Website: crate-barrel
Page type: delivery-shipping
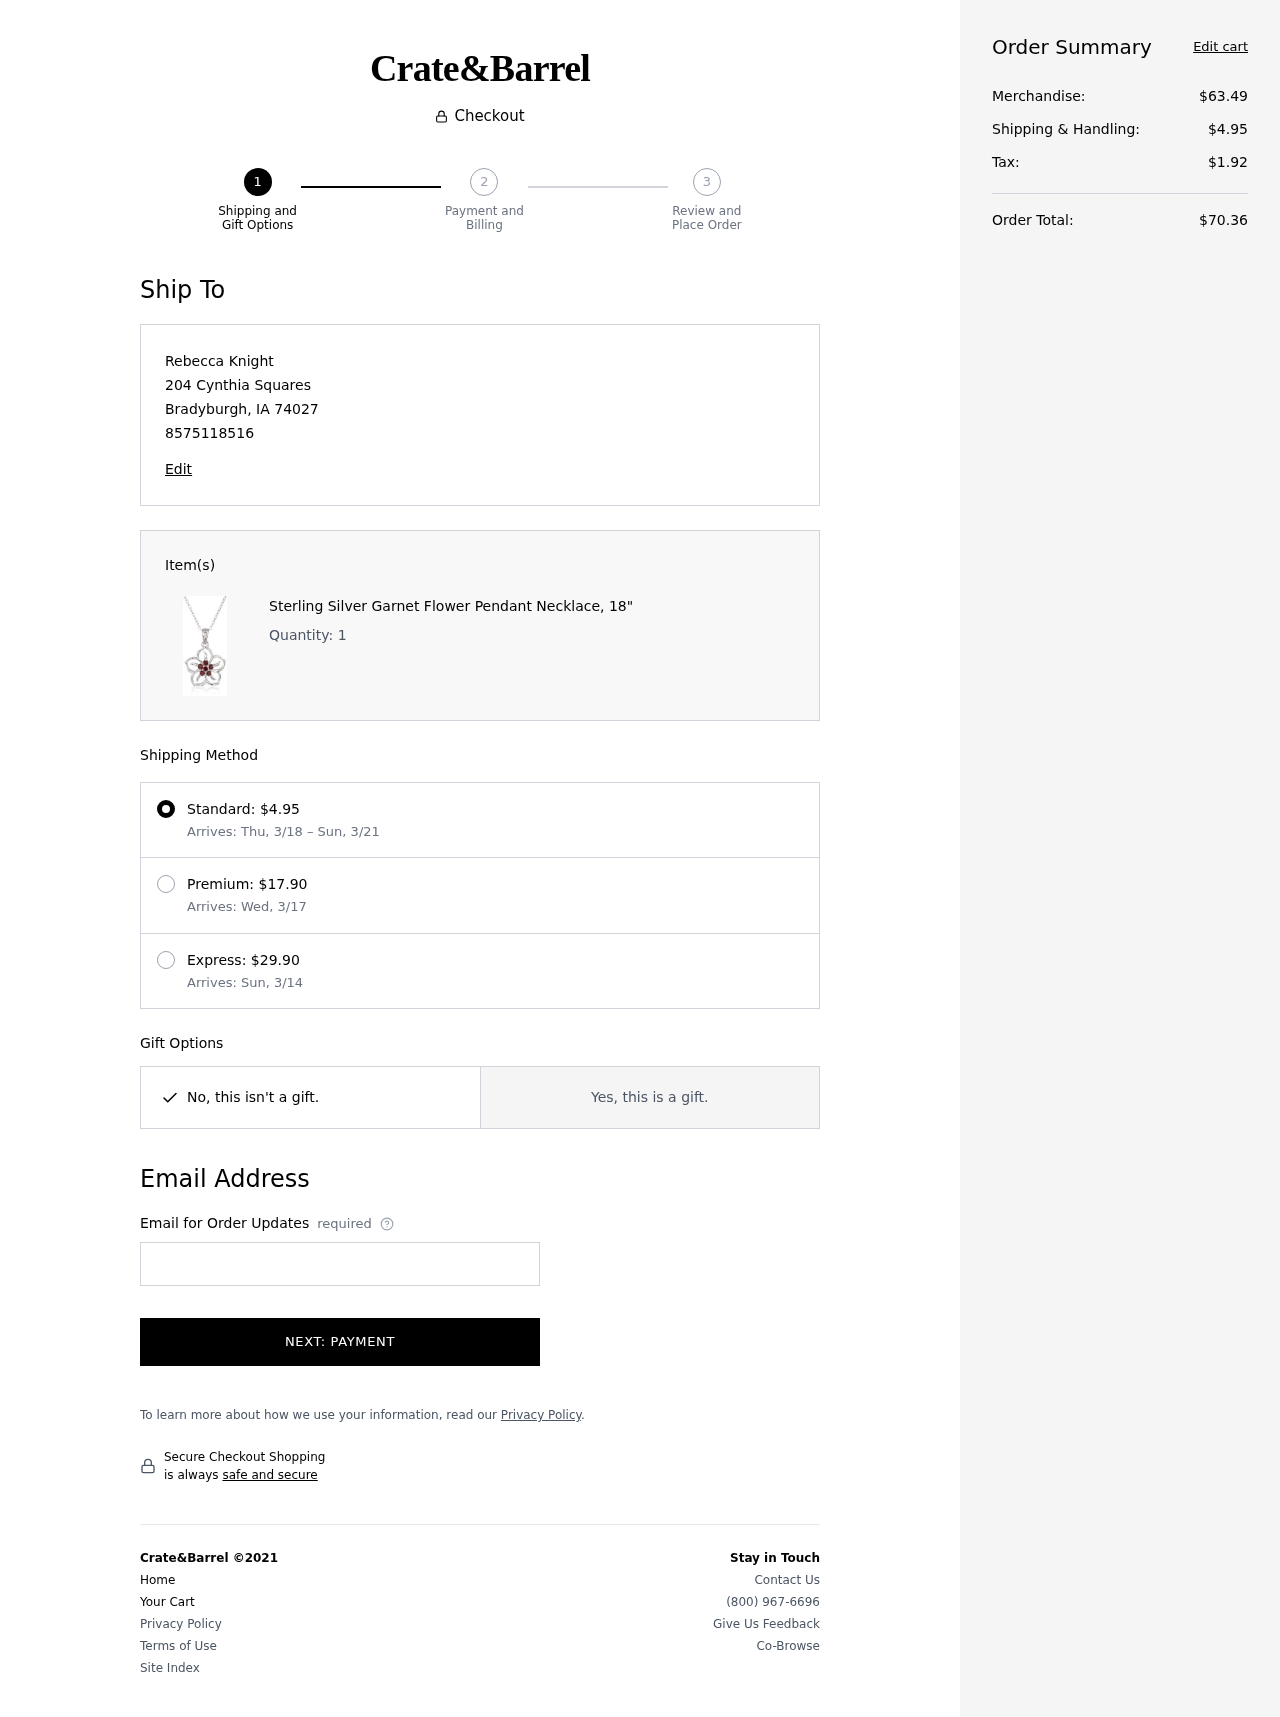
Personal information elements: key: PII_CITY
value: Bradyburgh
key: PII_EMAIL
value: rebecca.knight@yahoo.com
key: PII_FULLNAME
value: Rebecca Knight
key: PII_PHONE
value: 8575118516
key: PII_POSTCODE
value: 74027
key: PII_STATE_ABBR
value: IA
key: PII_STREET
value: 204 Cynthia Squares
Product elements: key: PRODUCT1_NAME
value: Sterling Silver Garnet Flower Pendant Necklace, 18"
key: PRODUCT1_QUANTITY
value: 1
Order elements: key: ORDER_SHIPPING_COST
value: $4.95
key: ORDER_SHIPPING_DATE
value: Thu, 3/18
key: ORDER_DELIVERY_DATE
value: Sun, 3/21
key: ORDER_SHIPPING_COST2
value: $17.90
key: ORDER_DELIVERY_DATE2
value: Arrives: Wed, 3/17
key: ORDER_SHIPPING_COST3
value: $29.90
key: ORDER_DELIVERY_DATE3
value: Arrives: Sun, 3/14
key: ORDER_SUBTOTAL
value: $63.49
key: ORDER_TAX
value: $1.92
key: ORDER_TOTAL
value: $70.36